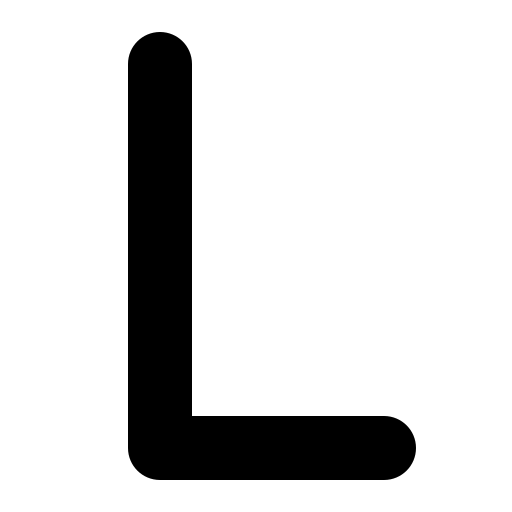
Tags: icon, FontAwesome, fa-icon, solid, l